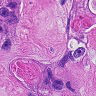
Metastatic tissue present: yes